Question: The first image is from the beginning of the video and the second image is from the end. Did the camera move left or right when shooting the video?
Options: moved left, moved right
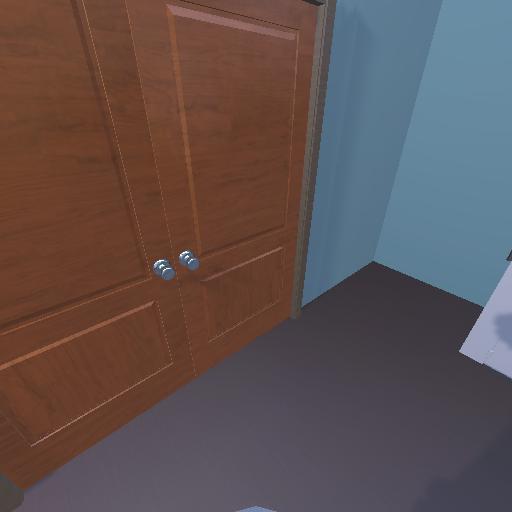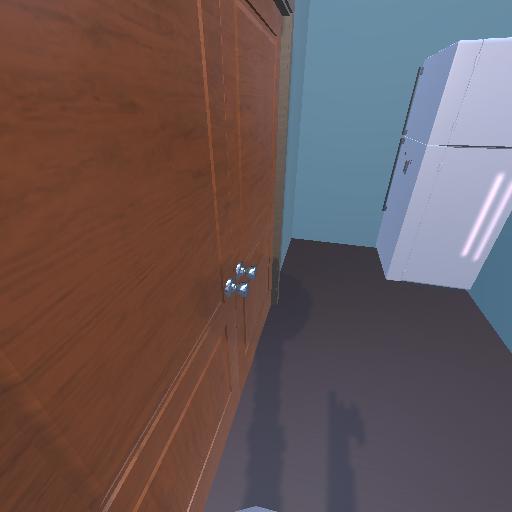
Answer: moved left